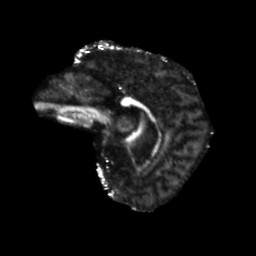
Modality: FA
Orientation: sagittal
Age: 46
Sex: male
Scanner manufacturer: siemens
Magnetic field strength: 3 T
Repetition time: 5.47 s
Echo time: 0.0854 s